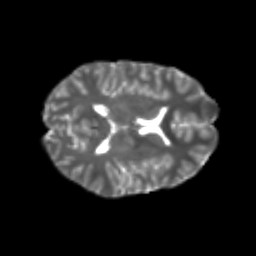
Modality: T2w
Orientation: axial
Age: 23
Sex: female
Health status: healthy
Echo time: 0.074 s